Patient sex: M
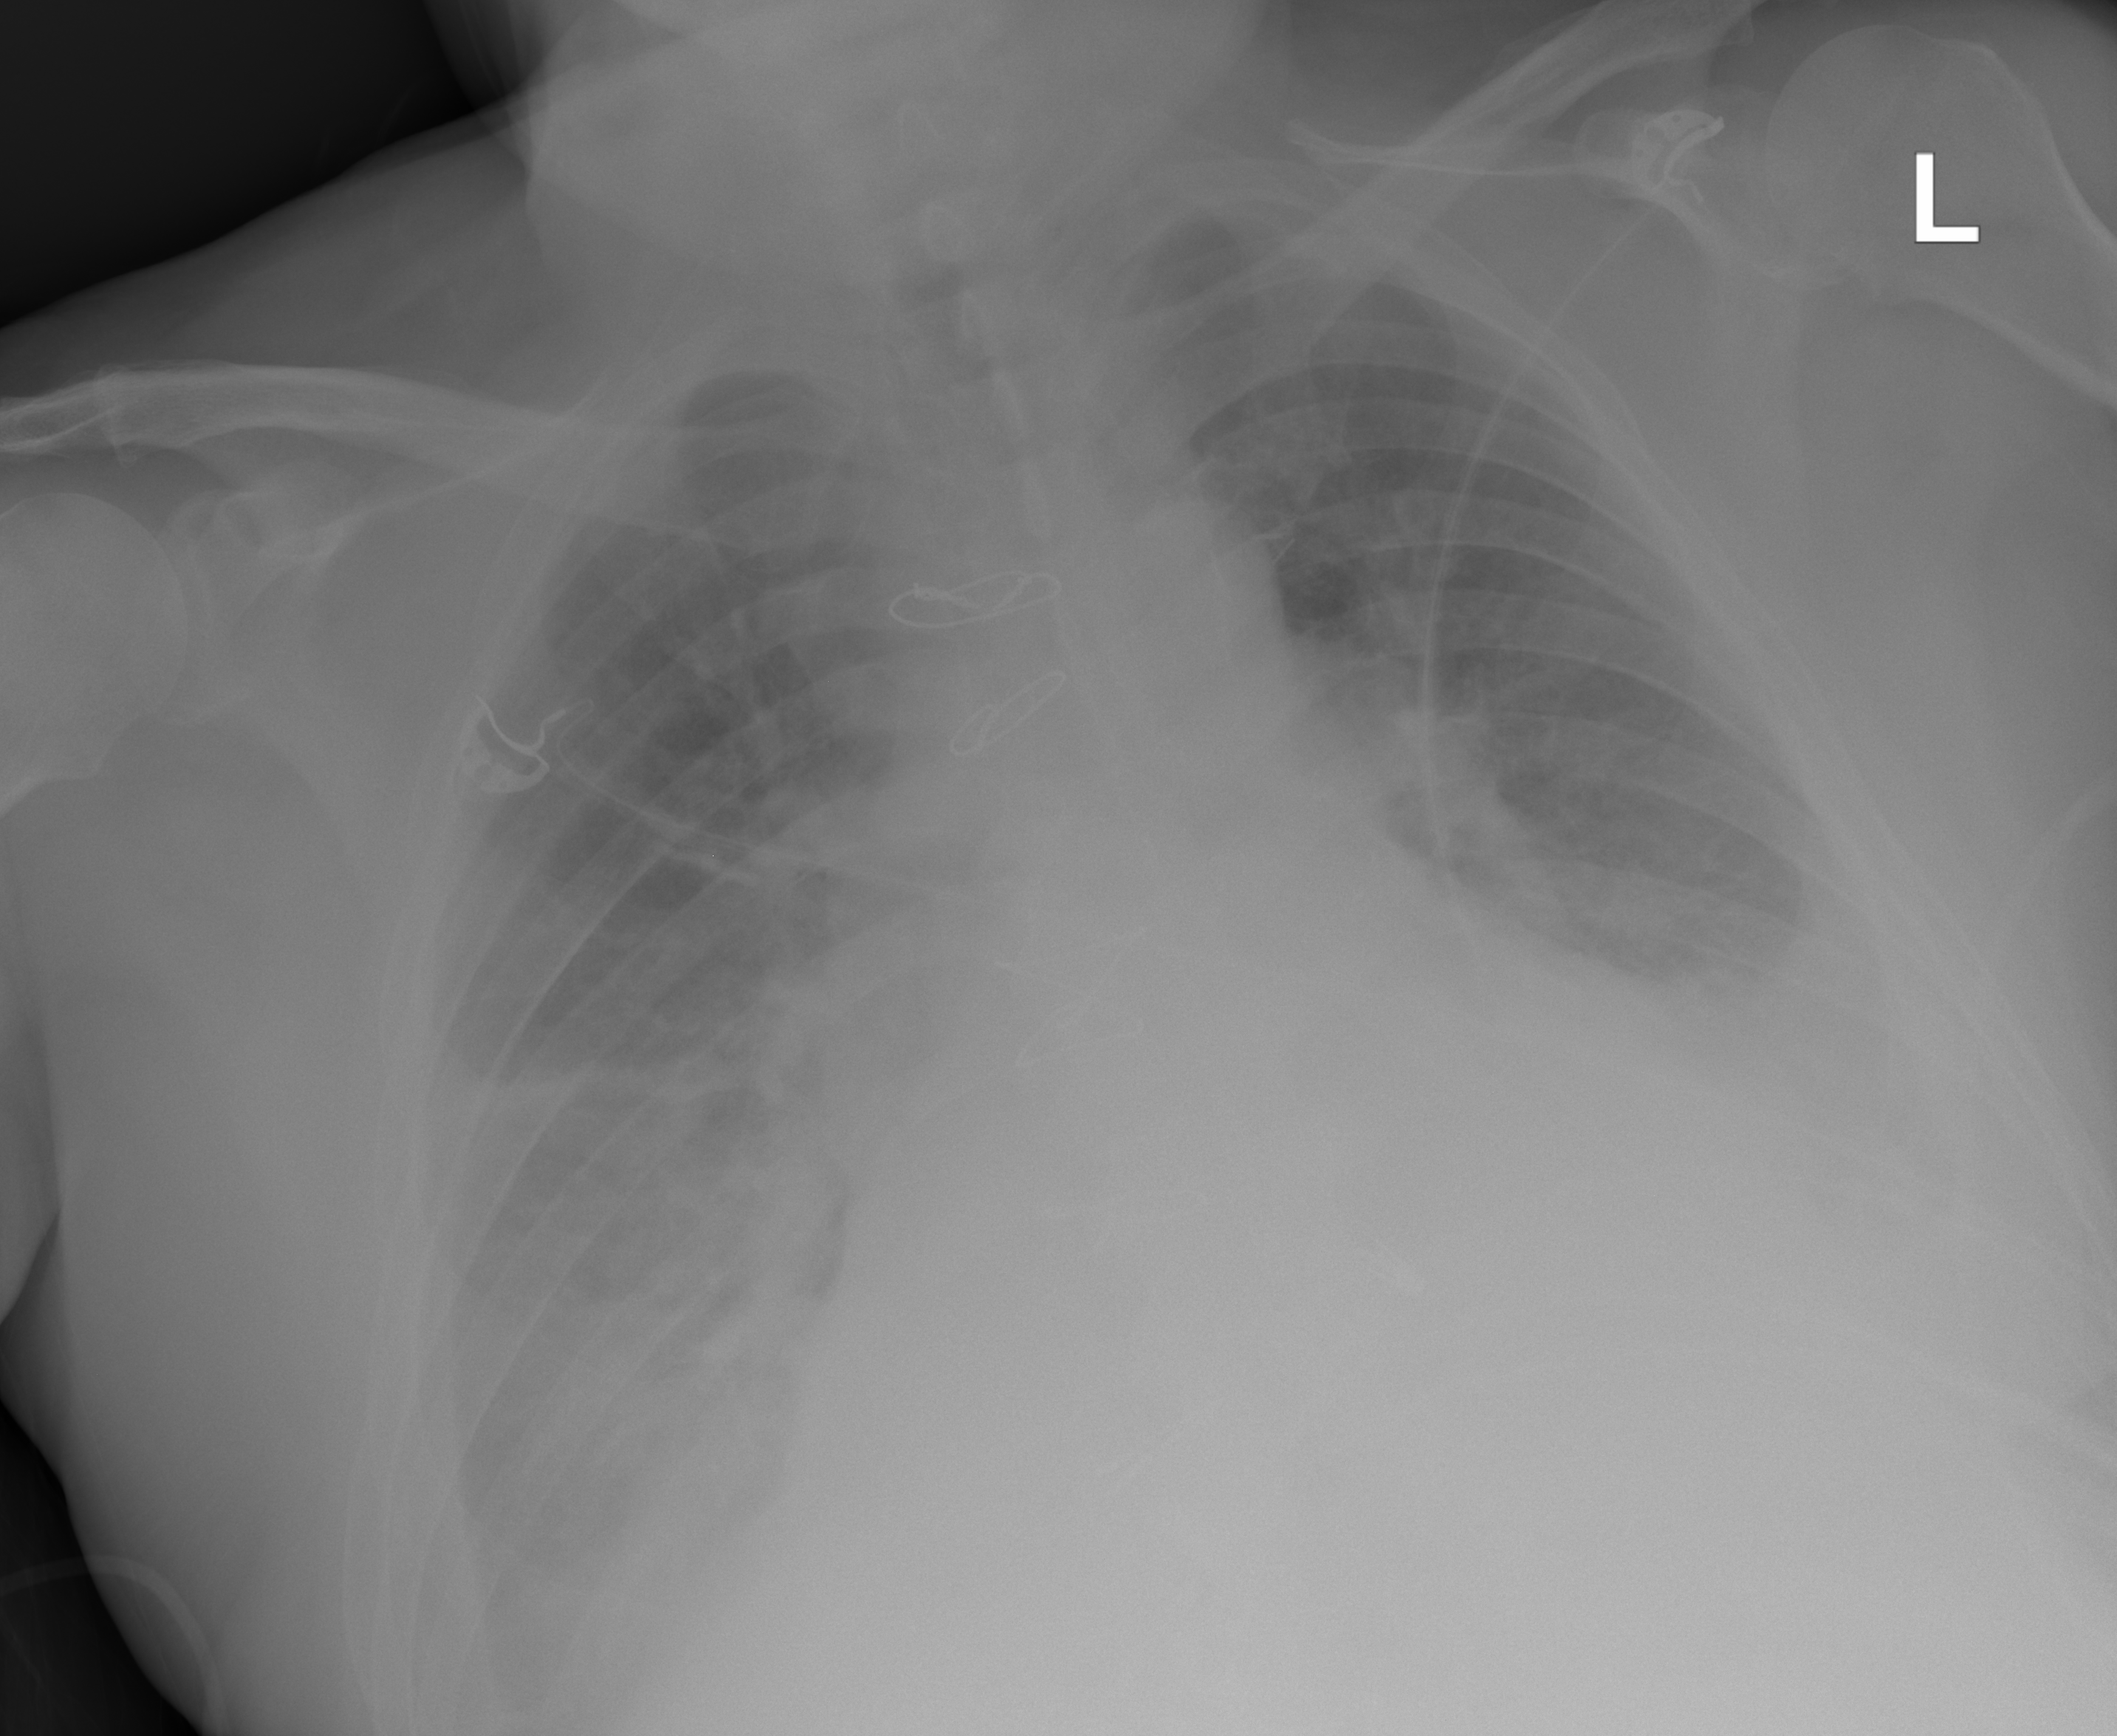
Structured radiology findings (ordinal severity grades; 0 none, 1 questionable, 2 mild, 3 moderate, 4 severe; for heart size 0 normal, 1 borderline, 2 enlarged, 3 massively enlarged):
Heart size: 2
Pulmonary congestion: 2
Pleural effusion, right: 2
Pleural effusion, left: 2
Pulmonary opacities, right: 2
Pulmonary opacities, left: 0
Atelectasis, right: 2
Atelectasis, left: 2